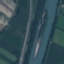
Land use / land cover class: River